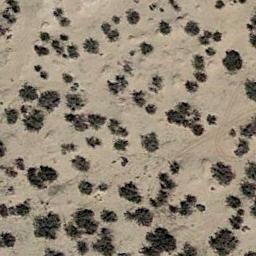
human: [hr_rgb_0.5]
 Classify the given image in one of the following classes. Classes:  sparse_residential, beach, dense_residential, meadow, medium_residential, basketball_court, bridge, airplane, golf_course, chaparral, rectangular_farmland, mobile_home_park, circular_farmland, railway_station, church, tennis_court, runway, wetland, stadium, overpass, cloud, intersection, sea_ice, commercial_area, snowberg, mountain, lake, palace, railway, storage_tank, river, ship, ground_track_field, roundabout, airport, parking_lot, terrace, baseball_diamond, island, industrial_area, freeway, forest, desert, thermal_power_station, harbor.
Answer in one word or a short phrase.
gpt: chaparral